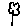
Label: flower